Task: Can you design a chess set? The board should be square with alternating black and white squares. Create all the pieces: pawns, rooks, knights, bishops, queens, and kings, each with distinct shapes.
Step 1499:
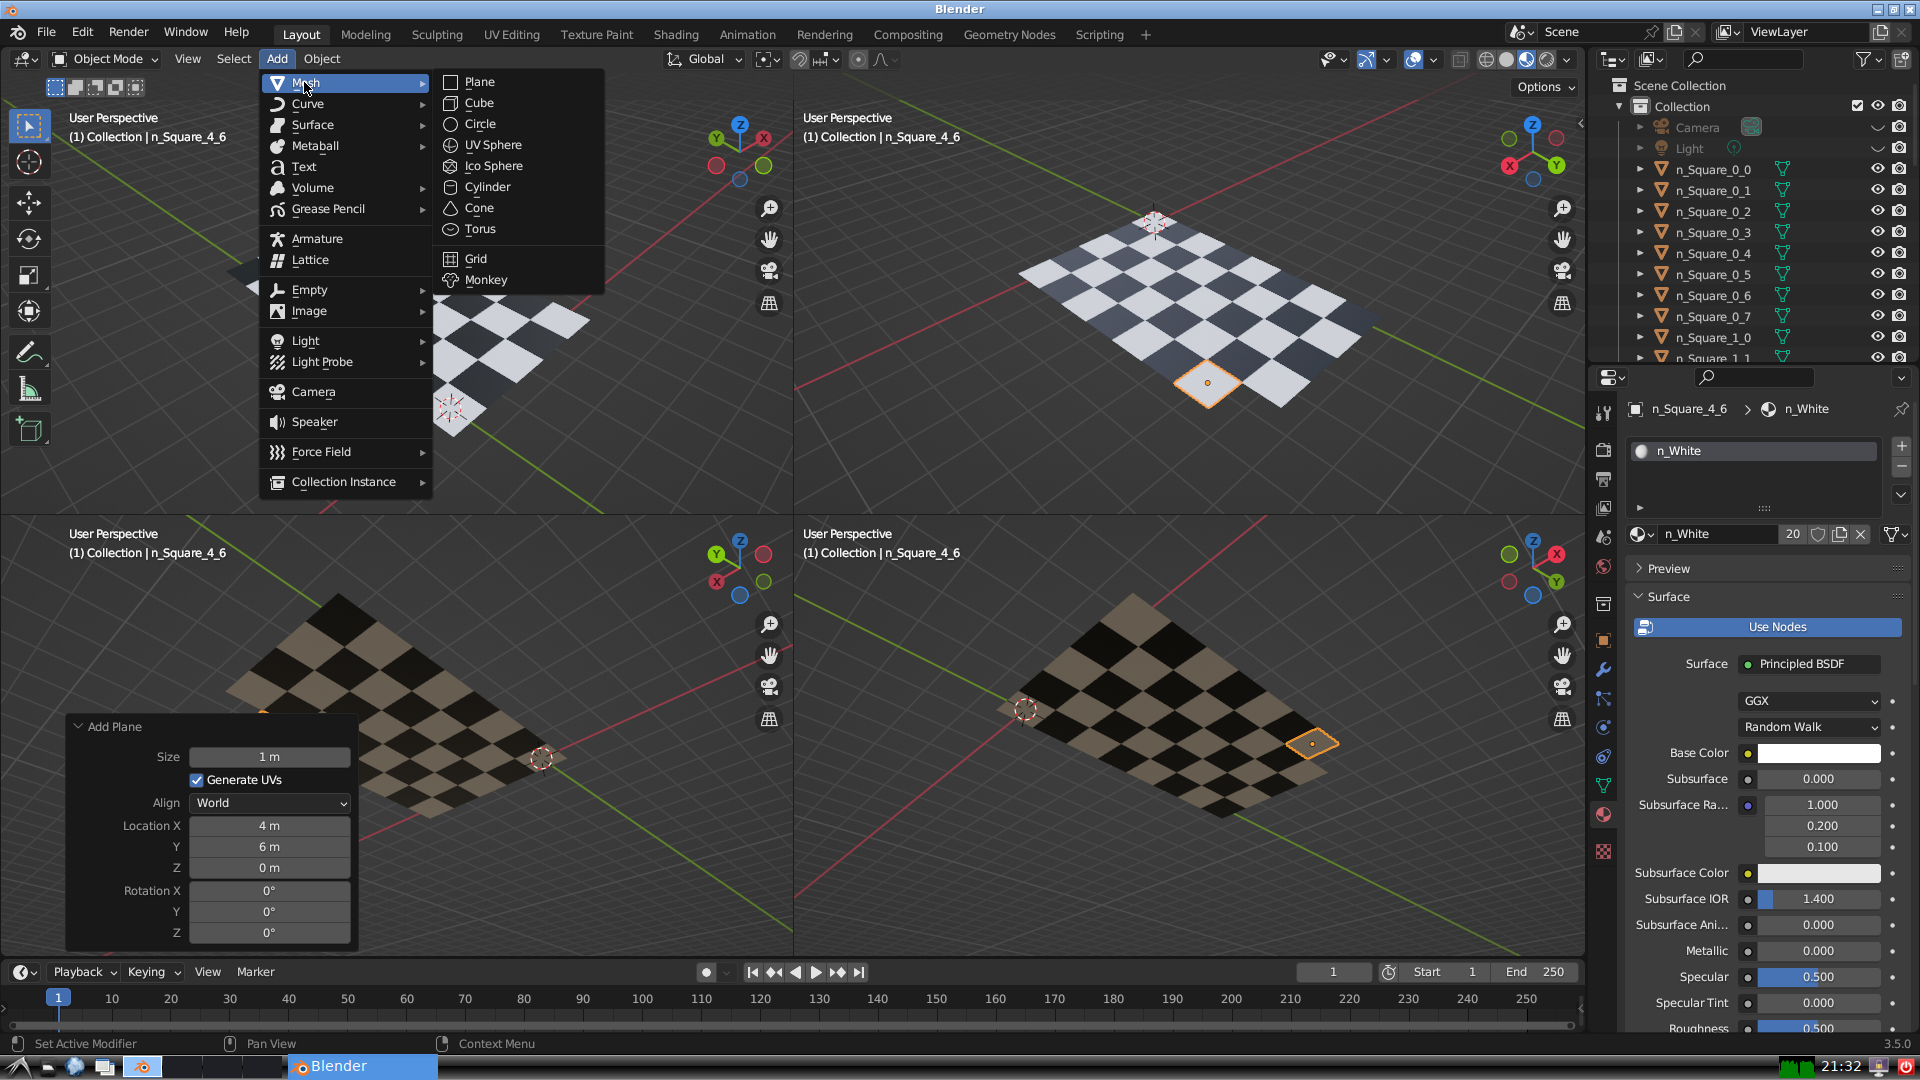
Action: {"mouse_move": [499, 79]}